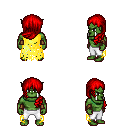
a pixel art fantasy rpg character, male body template, orc, green skin, yellow tattered cape, white pants, red left-swept hairstyle, cloth bracers, four views (front, back, left, right), 2x2 character sprite sheet, small pixel art, hard edges, no anti-aliasing